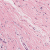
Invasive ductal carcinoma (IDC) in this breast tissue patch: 0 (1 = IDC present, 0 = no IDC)